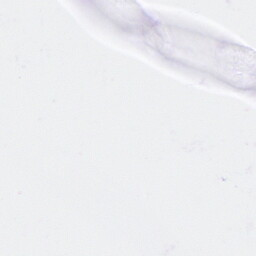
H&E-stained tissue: Breast